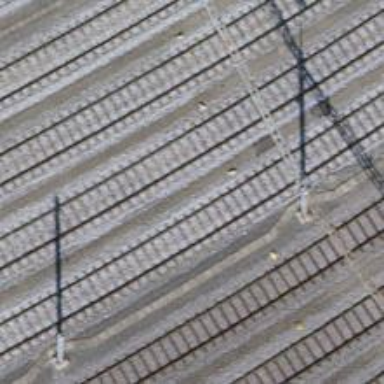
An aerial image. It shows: Railway yard with electrified contact lines.